Question: Hello I'm trying to import data from excel file '(xls)' to new 'SQL table' so I use 'Import and Export data 32/bit' to achieve that. When I load the excel file it automatically detects data types of columns. e.g. column with phone numbers is as data type to new table 'float' and in excel is as Double(15) when I try to change the 'float' to 'nvarchar'
I get this :
> Found 2 unknown column type conversion(s)
You have selected to skip 1 potential lost column conversion(s)
You have selected to skip 3 safe column conversion(s)
And I'm not allowed to continue with export.
Is there any way to change the data types when trying to import them?
Thank you for your time.
These data are set as 'text' data type in excel
Sample data from one of the columns in excel:
'''
<PHONE>
<PHONE>
<PHONE>
'''
This is what I get:

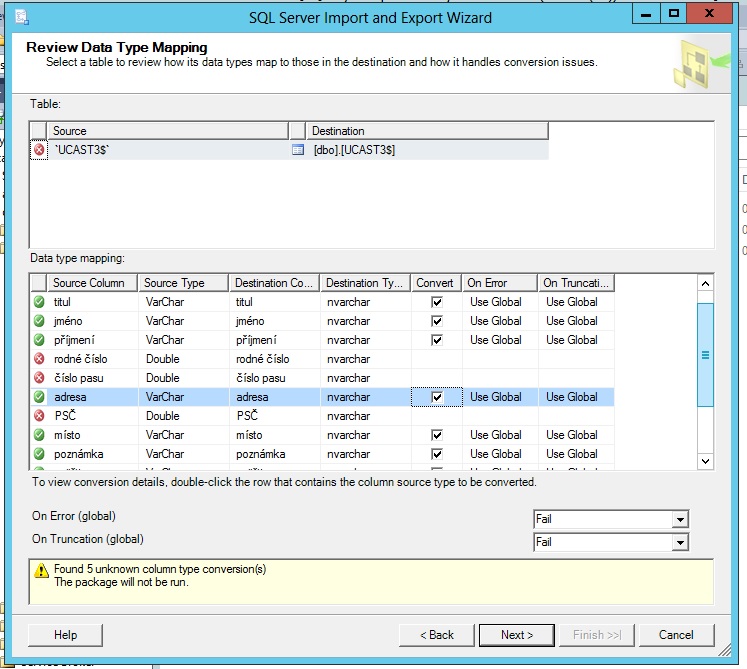
Answer: Select the Column in your Excel sheet and change the data type to text

Then go to your sql server open import-export wizard and do all the steps of select source data and bla bla when you get to the point of 'Mapping Column', it will select 'Float' data type by default, You will have to change it to 'NVARCHAR(N)' in my test I changed it to NVARCHAR(400), it gave me a warning that I might lose some data as I am converting data from 1 datatyep to another.

When you get to the 'Data Type Mapping' page make sure you select Convert checkbox. and stop the process of failure of as appropriate.

Going through all these steps finally got my data in the destination table with the same 'Warning' that I have converted some data n bla bla after all microsoft worries too much :)

'''
+-------+------------+---------+----------------+--------------+
| Name | City | Country | Phone | Float_Column |
+-------+------------+---------+----------------+--------------+
| Shaun | London | UK | 04454165161665 | <PHONE> |
| Mark | Newyork | USA | 16846814618165 | <PHONE> |
| Mike | Manchester | UK | 04468151651651 | <PHONE> |
+-------+------------+---------+----------------+--------------+
'''